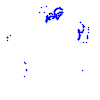
Particle: proton